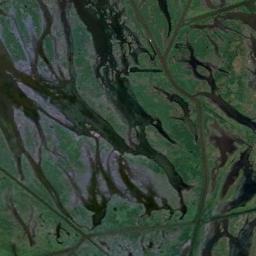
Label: wetland